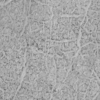
Label: not_dusty